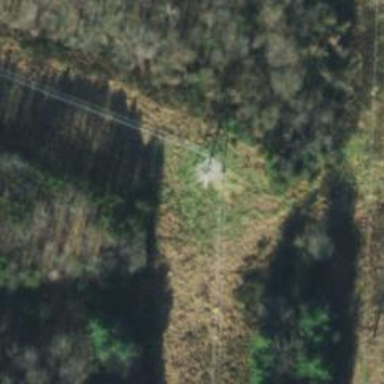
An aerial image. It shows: Lattice structure tower used for power distribution.